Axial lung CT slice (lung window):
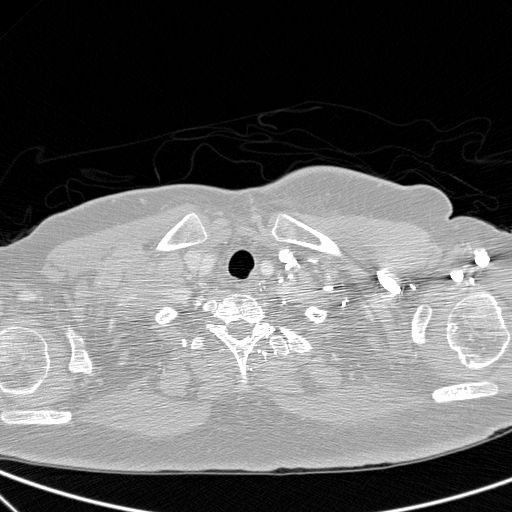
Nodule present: no